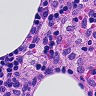
Metastatic tissue present: no